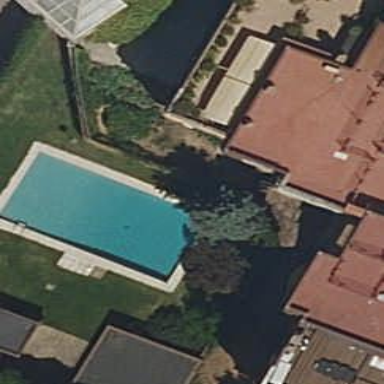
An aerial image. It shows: Swimming pool located in leisure land.